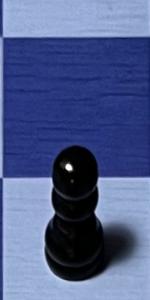
Label: Pawn_Black